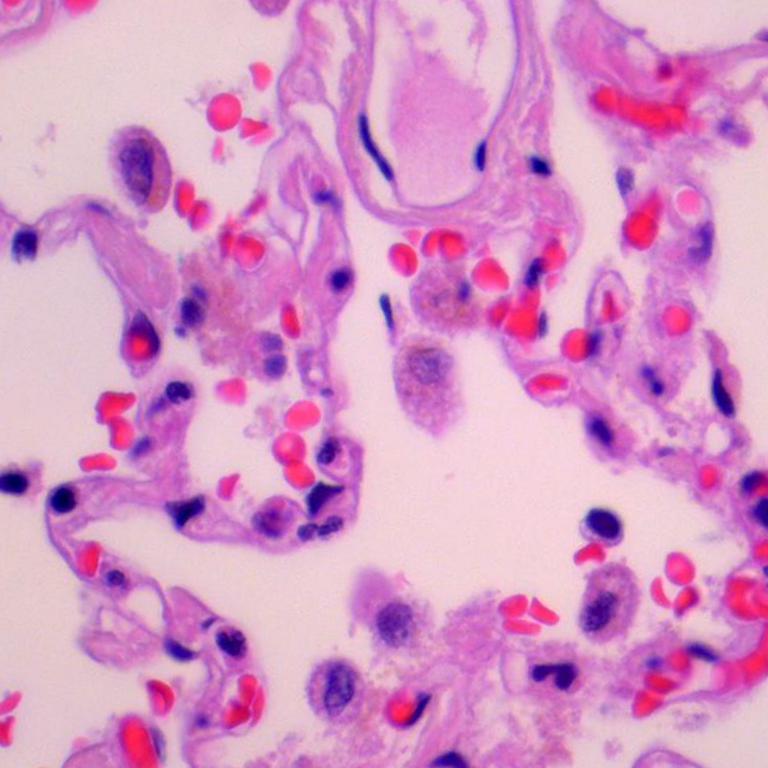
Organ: lung
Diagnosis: benign